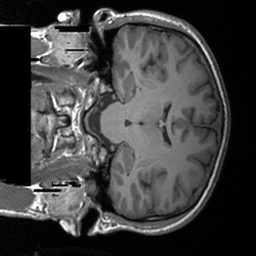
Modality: T1w
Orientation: coronal
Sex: male
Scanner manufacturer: siemens
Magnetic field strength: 3 T
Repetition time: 1.9 s
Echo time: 0.00226 s